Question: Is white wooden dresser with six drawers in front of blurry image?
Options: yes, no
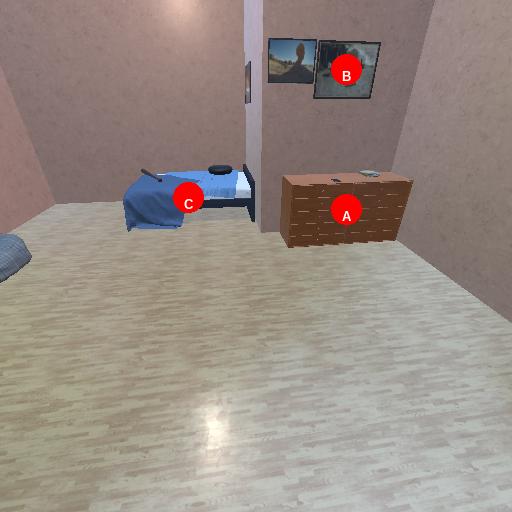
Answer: yes